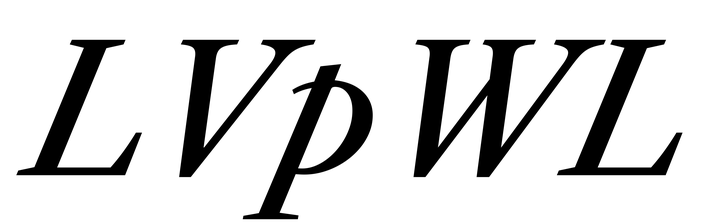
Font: LibreCaslonText-Italic_Medium_Italic